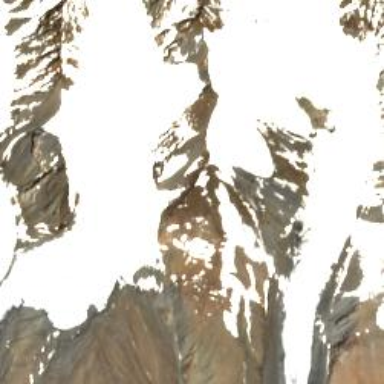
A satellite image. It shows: Stunning view of glacier.